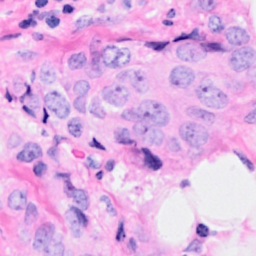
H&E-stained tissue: Breast